Question: We are trying to find a way to automatically generate and insert a number count into a column (SORT #) in Excel, as seen in the image.
Each account (ACCT#) belongs to a branch (BRANCH #) and must be assigned a number based on how many accounts each branch has. For example, account 1006 is the 6th account that belongs to branch 51, therefore it is given a count (SORT #) of 6. Account 1015 belongs to branch 21, therefore it is given a SORT # of 1, and so on.
I tried experimenting with the COUNTIF functions (ex: =COUNTIF(B:B,51) ), but could not find a way to auto-fill the cells in the SORT # column. Flash Fill also did not work to generate the column.

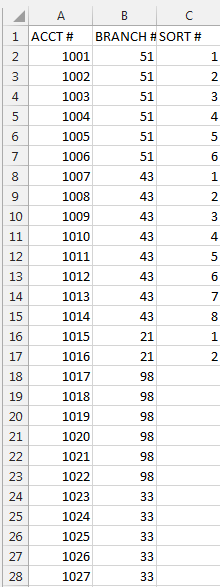
Answer: Try using a mixed reference:
'''
=COUNTIF($B$2:B2,B2)
'''
As you fill down you should see the lookup range extending. This will count the instances of whatever is in column B from row 2 up to the row your formula is in.